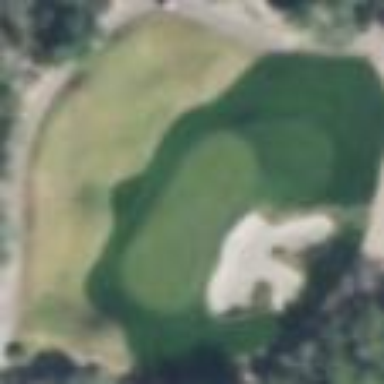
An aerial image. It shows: Rough area in golf course.